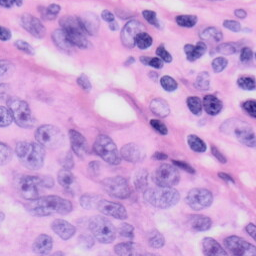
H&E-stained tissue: Skin